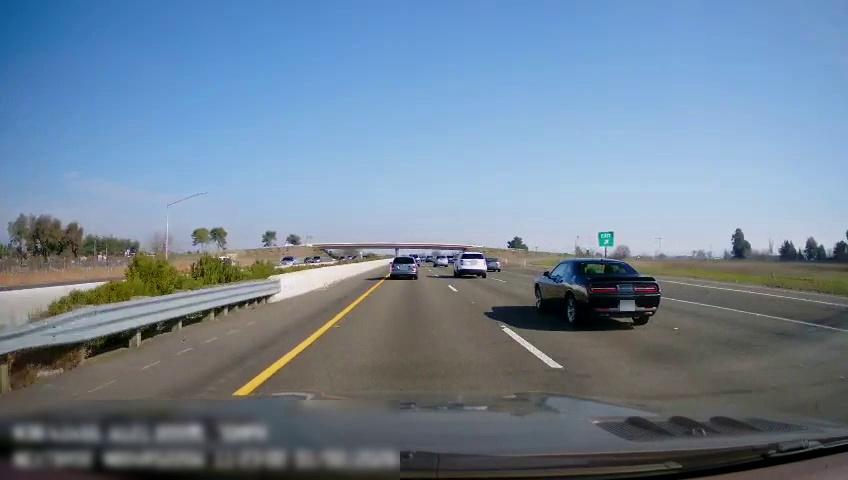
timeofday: Day
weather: Sunny
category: Drivable Space
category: Vehicles | Car
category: Vehicles | SUV
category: Vehicles | Car
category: Vehicles | Car
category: Vehicles | Car
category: Vehicles | SUV
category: Vehicles | SUV
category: Lanes | Current Lane
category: Lanes | Current Lane
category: Lanes | Alternate Lane
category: Lanes | Alternate Lane
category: Lanes | Alternate Lane